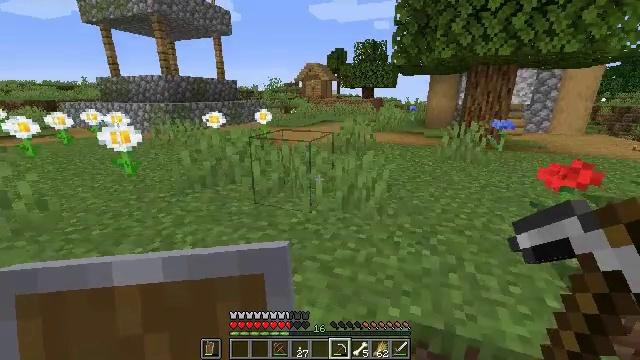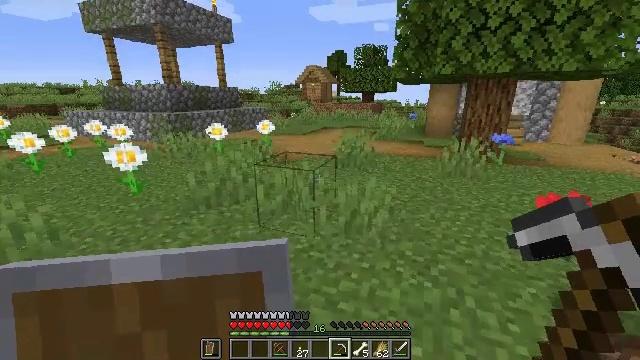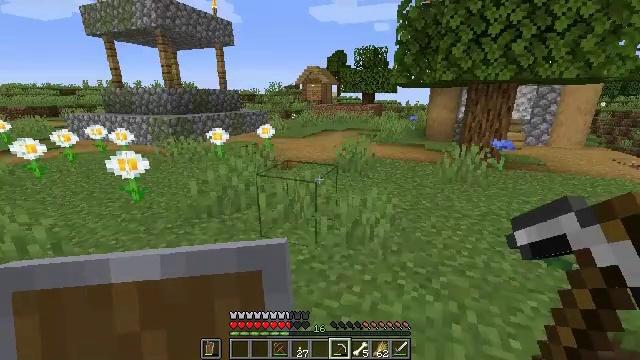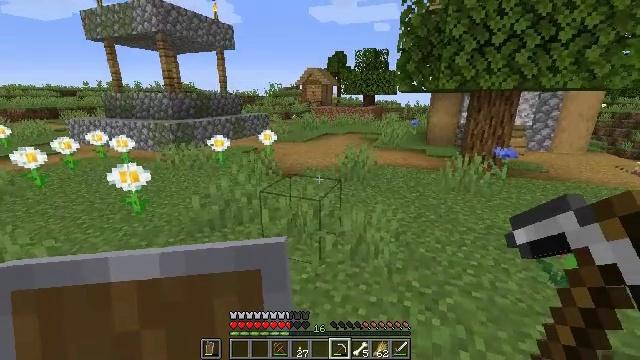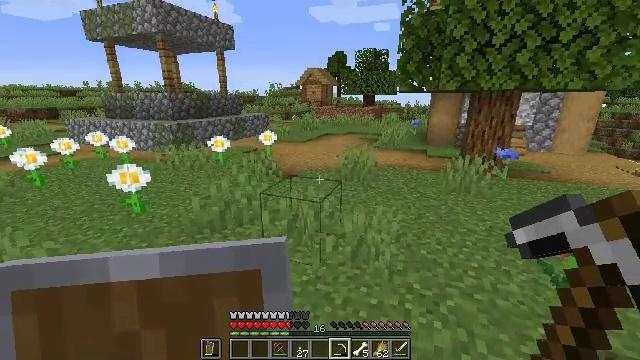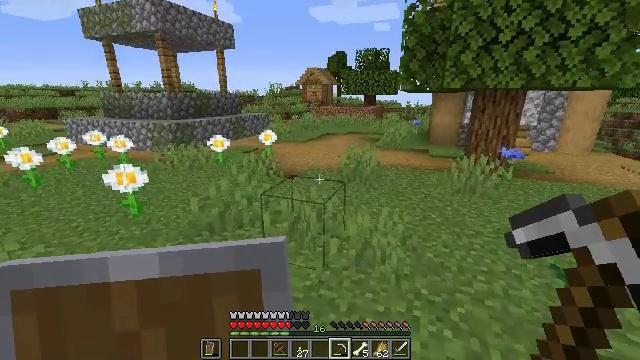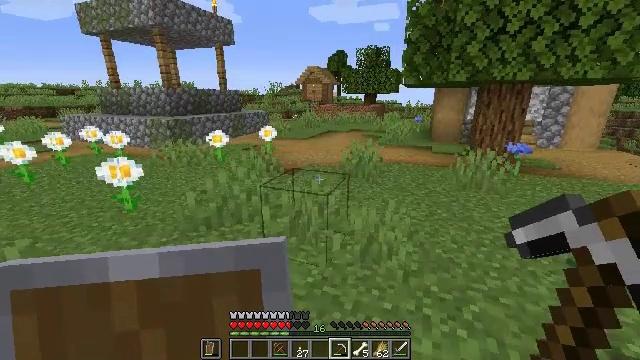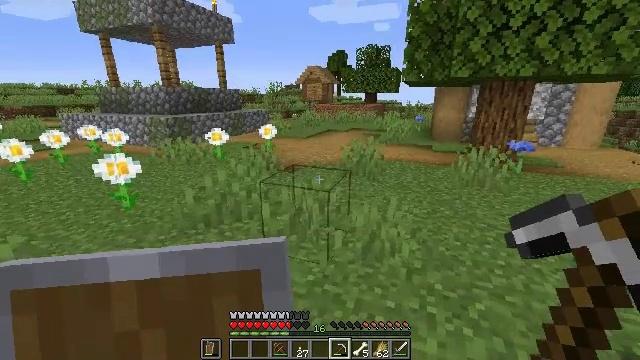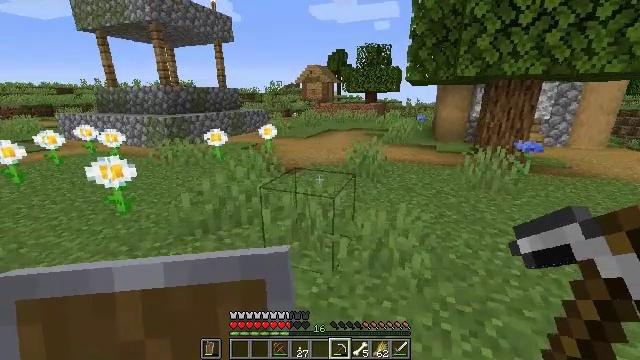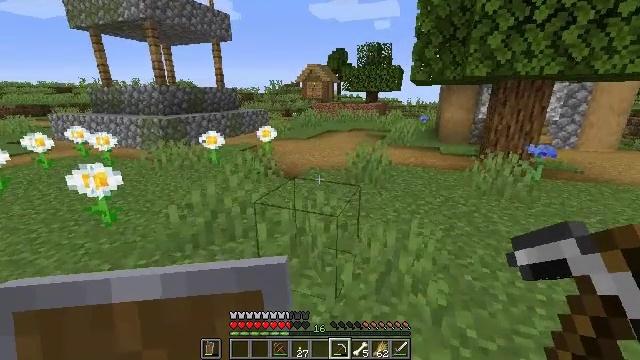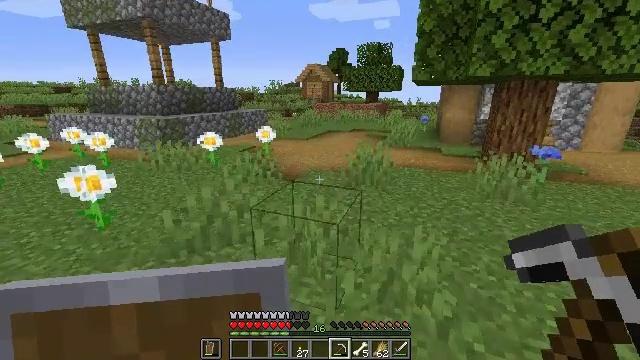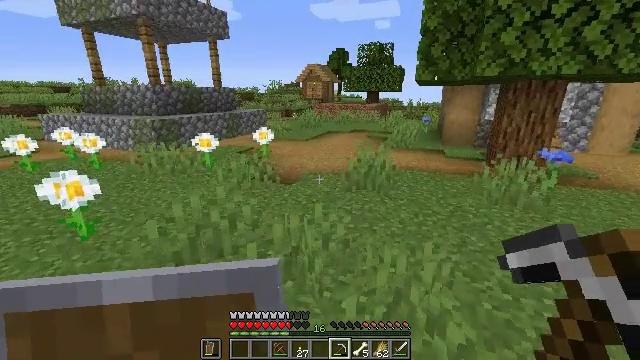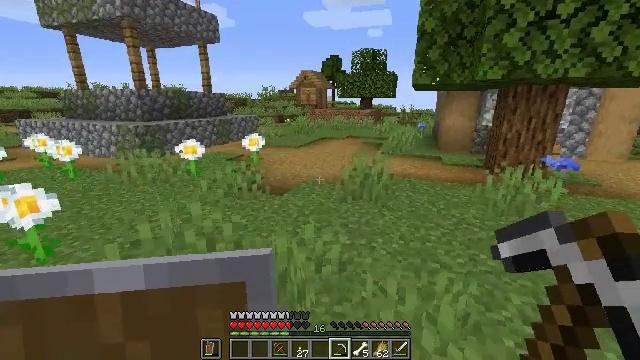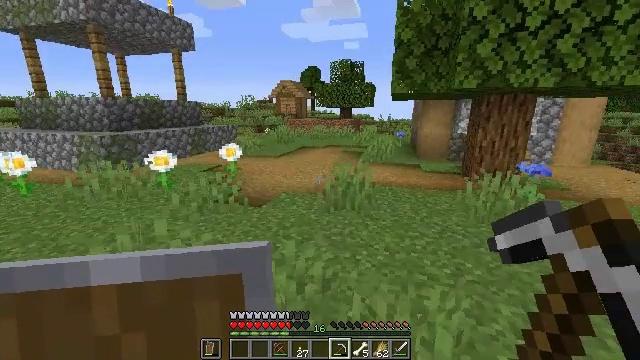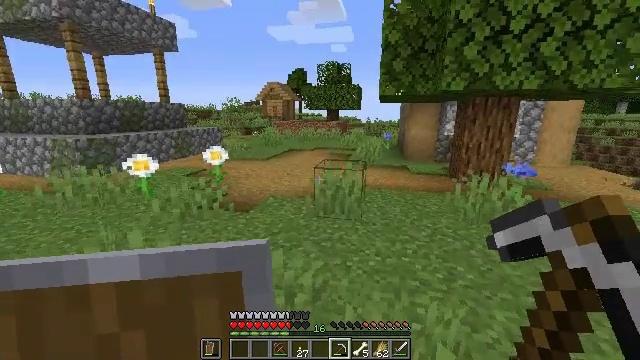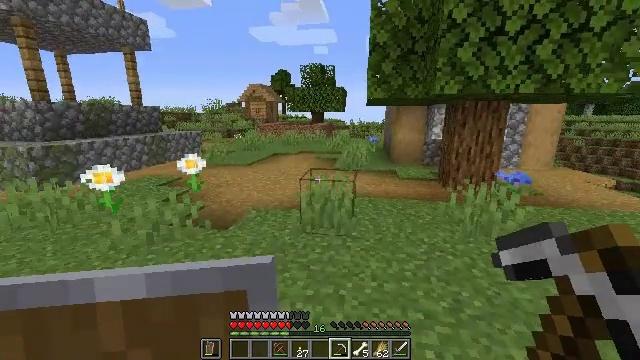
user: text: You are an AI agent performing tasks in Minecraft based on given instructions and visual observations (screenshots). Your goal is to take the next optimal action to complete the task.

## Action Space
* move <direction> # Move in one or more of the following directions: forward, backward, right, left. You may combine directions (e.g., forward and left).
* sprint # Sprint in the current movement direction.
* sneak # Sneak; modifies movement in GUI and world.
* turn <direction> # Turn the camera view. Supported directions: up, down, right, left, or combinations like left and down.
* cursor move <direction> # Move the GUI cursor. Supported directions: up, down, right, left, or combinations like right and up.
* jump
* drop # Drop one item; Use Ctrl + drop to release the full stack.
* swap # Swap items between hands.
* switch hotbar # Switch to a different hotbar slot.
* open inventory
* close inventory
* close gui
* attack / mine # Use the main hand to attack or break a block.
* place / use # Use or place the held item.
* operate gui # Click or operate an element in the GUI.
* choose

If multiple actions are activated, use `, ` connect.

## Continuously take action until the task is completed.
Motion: motion action
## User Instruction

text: Left click on the bell to mine it.
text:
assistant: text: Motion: move forward, jump
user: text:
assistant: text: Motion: move forward, jump
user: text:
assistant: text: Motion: move forward
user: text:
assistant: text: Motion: move forward
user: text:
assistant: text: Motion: move forward
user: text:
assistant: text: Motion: move forward
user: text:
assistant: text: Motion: move forward
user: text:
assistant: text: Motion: move forward
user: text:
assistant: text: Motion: move forward
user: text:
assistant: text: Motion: move forward
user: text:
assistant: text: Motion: move forward
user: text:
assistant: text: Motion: move forward, turn right and up
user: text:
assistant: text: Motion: move forward, turn right and up
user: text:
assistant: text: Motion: move forward, turn right
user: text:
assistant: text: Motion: move forward, turn right
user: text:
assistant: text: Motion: move forward, turn right
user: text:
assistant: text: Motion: move forward, turn right
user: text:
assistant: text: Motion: turn right
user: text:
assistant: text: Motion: turn right
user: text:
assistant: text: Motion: turn right
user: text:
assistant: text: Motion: turn right
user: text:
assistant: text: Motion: turn right
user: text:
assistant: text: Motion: turn right
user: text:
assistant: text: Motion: turn right
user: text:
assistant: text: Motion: turn right
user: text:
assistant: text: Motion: no_op
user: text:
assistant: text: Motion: no_op
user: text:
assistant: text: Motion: no_op
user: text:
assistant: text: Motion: no_op
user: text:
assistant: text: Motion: no_op